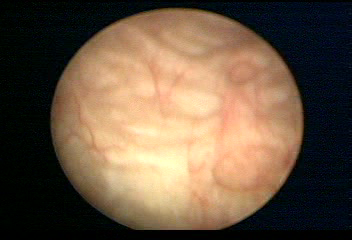
Modality: WLC
Class: Normal mucosa
Bladder cancer association: No